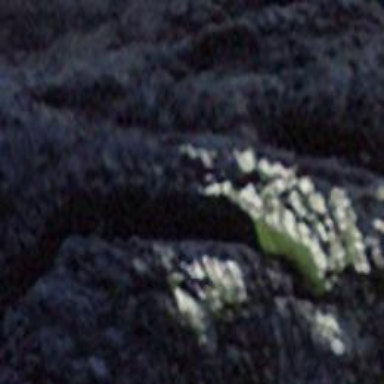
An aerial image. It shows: Cliff in nature.